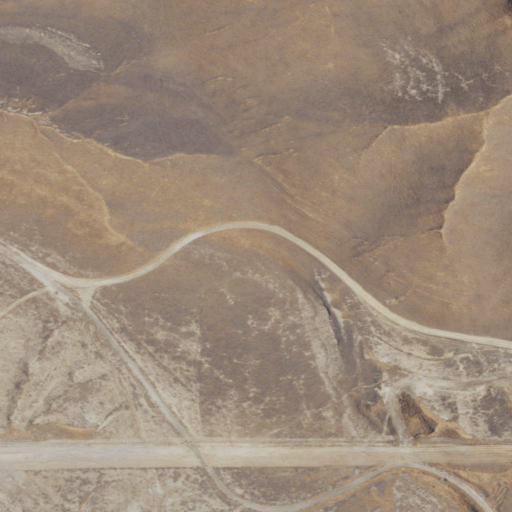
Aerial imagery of mountain in California named Cerro Ultimo containing grassland, open development, shrub, low intensity development, medium intensity development, and high intensity development